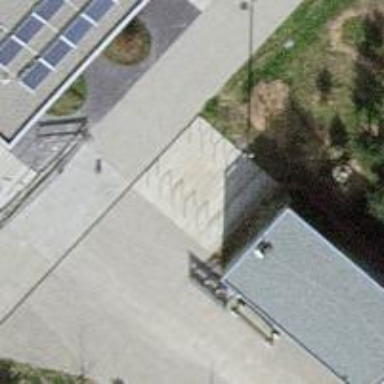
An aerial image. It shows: Bicycle parking area.